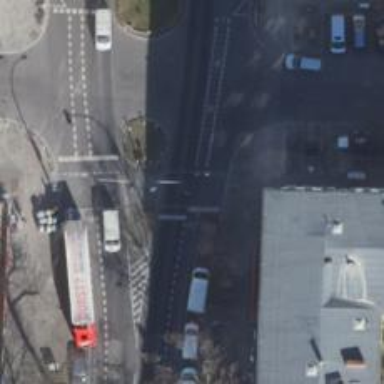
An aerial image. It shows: Road crossing with traffic signals.